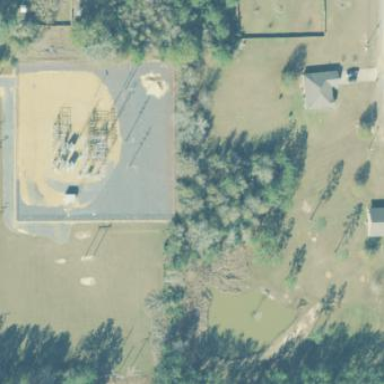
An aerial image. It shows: Distribution level power substation surrounded by fence.